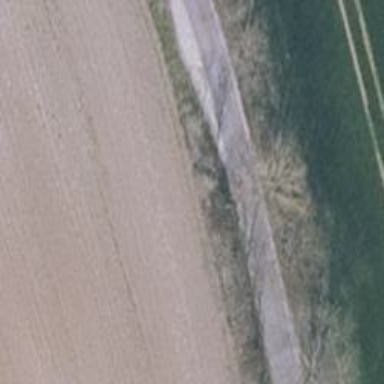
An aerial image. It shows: Unclassified road with asphalt surface.